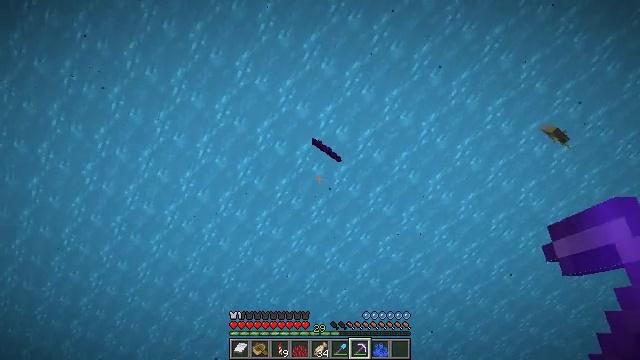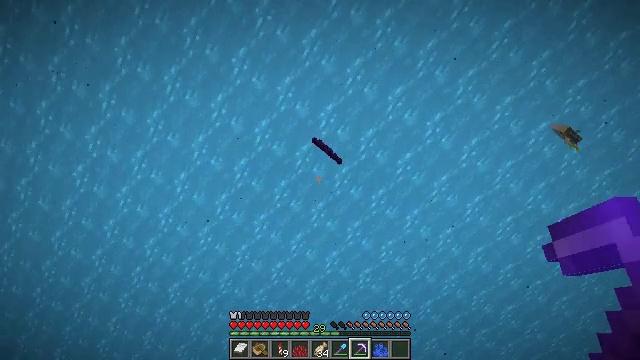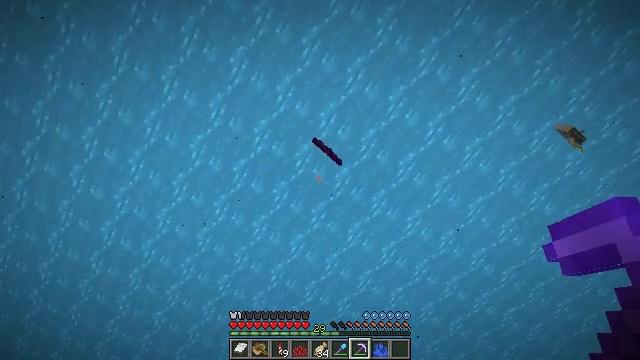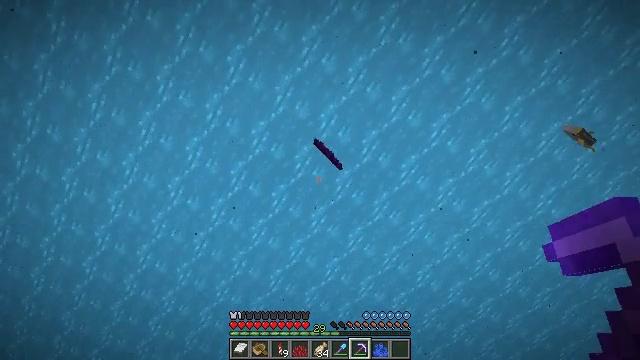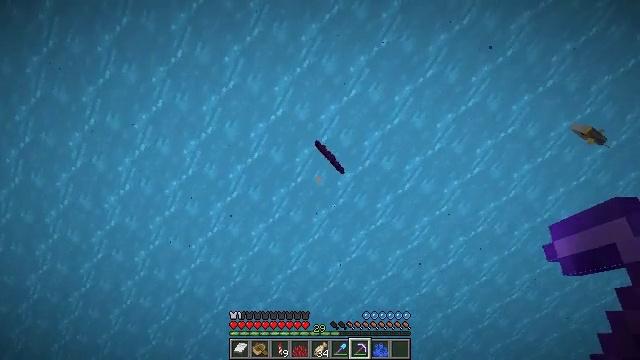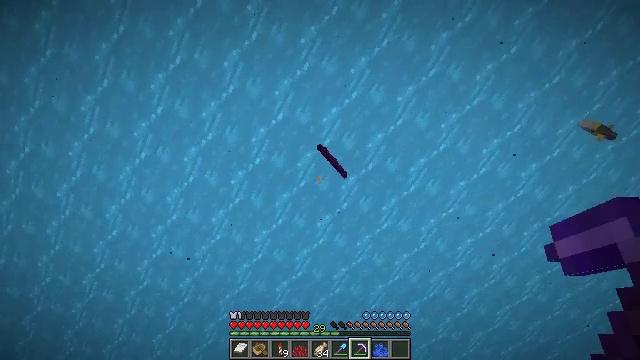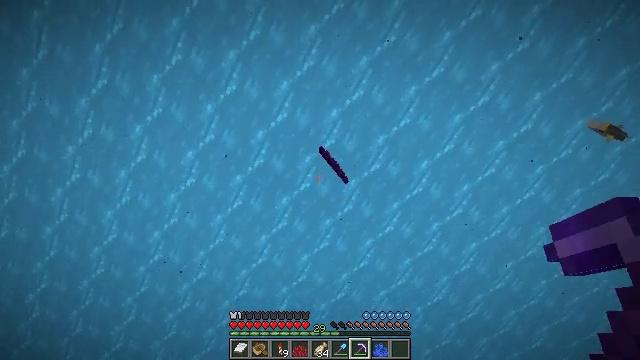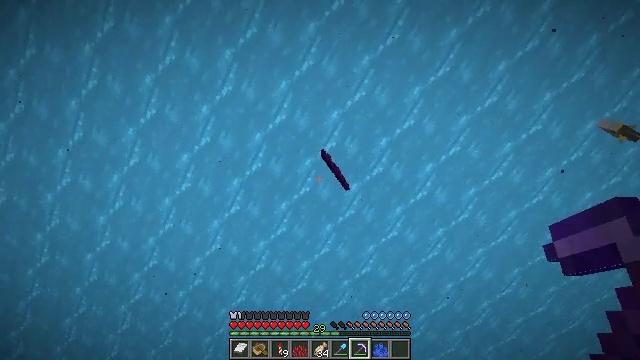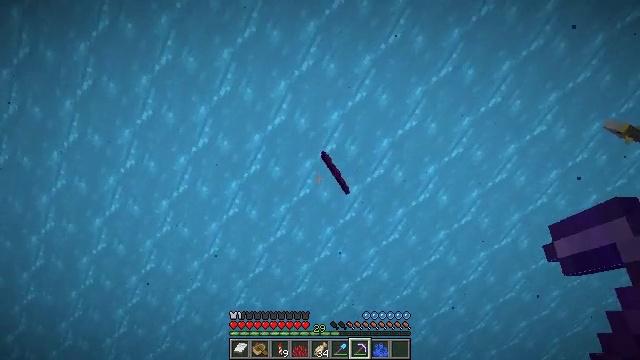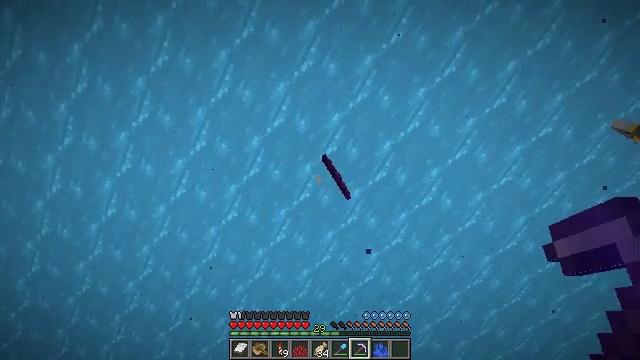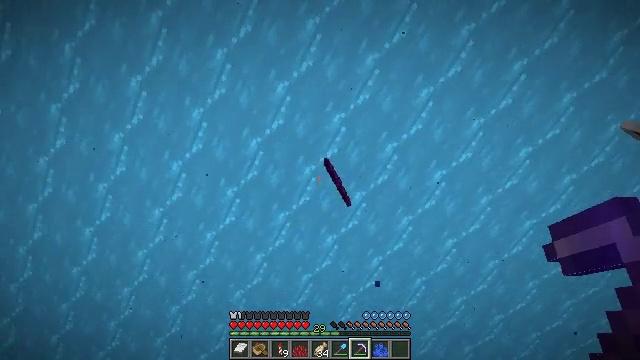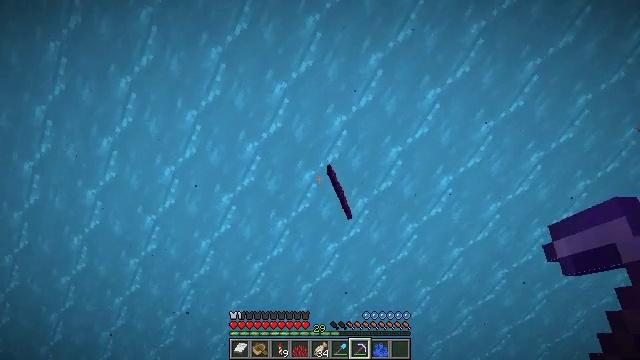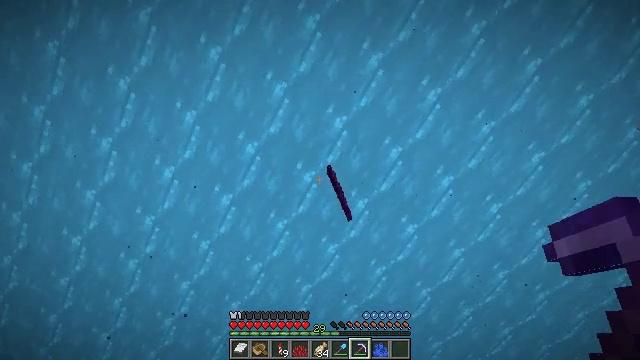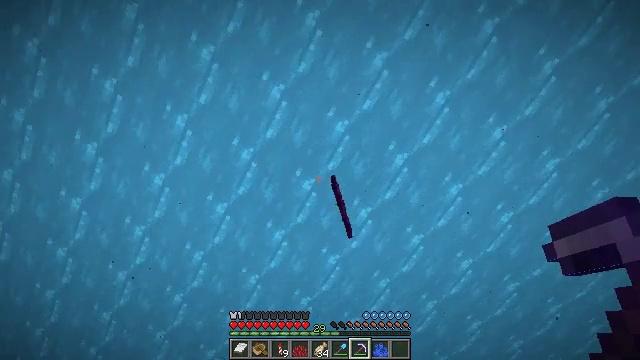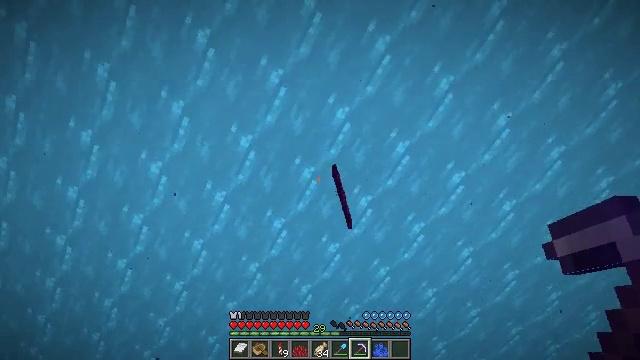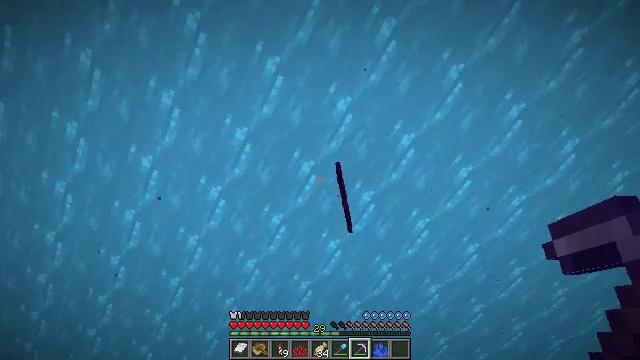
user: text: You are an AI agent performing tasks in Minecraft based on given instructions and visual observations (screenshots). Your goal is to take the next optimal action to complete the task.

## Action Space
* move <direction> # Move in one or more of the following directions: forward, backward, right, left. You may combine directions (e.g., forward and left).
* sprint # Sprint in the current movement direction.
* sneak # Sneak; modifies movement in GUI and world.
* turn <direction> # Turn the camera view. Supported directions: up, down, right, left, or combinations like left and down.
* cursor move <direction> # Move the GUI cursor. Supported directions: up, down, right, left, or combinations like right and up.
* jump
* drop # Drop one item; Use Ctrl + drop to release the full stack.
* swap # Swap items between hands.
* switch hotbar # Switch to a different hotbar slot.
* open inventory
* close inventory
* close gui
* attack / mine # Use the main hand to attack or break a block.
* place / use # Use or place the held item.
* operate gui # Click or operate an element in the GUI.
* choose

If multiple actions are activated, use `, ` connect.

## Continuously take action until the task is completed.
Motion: motion action
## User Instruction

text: Break the fire coral wall fan attached to a block.
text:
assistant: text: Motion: jump
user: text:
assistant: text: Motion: jump
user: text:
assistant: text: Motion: jump
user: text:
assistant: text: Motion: jump
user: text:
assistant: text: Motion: turn left, jump
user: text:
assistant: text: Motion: jump
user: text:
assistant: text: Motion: jump
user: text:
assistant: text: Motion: jump
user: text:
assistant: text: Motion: jump
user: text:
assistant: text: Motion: jump
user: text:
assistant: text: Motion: jump
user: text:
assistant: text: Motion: jump
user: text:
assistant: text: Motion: jump
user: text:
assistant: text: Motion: turn down, jump
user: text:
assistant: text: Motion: turn down, jump
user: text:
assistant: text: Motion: turn down, jump
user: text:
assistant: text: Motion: turn down, jump
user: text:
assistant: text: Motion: turn down, jump
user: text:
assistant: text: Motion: jump
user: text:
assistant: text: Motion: turn down, jump
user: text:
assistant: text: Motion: turn down
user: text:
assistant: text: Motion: turn down
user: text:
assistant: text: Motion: turn down
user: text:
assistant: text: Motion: turn down
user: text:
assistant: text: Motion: turn down
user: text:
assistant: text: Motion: turn down
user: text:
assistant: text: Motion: turn down
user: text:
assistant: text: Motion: turn down
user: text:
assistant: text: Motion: move forward, turn down, jump
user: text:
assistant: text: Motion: move forward, jump